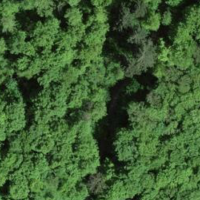
EUNIS habitat code: 41
Species observed at this site:
Lathyrus vernus